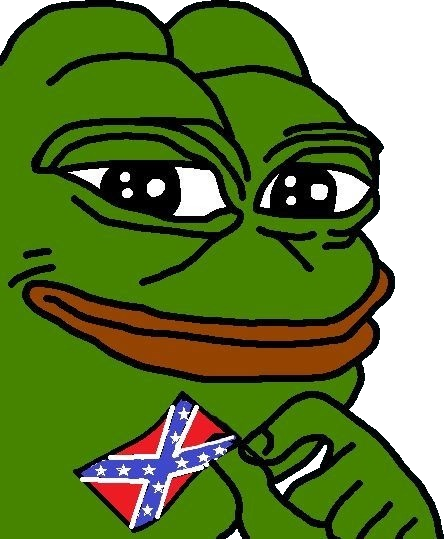
Label: 5_Pepe